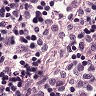
Metastatic tissue present: no